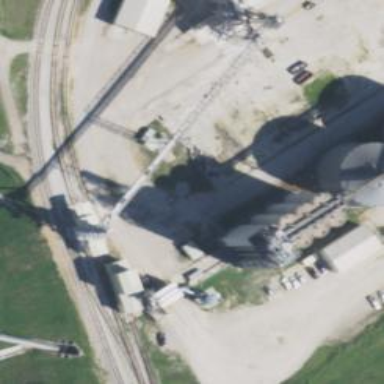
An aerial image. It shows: Silo.